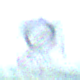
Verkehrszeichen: EndeUmweltzone
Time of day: Night
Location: Outdoor (Nature)
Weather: PartlyCloudy
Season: NotSpecified
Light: Natural